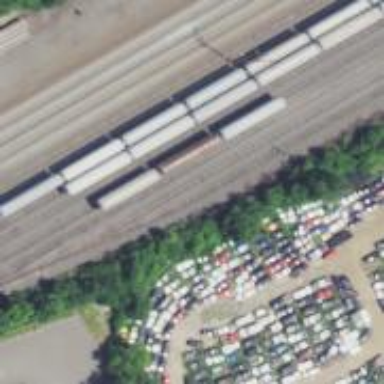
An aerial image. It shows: Railway yard.